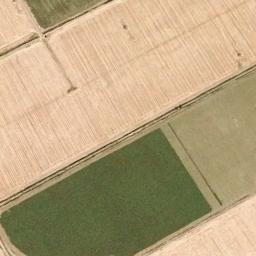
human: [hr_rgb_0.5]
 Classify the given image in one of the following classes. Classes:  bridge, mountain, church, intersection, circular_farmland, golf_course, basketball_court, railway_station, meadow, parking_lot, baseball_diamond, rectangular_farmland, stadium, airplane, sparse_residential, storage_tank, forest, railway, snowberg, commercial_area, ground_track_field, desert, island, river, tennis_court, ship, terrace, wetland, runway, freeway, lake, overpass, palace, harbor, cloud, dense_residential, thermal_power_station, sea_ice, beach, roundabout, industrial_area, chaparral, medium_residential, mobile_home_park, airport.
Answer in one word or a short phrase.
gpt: rectangular_farmland